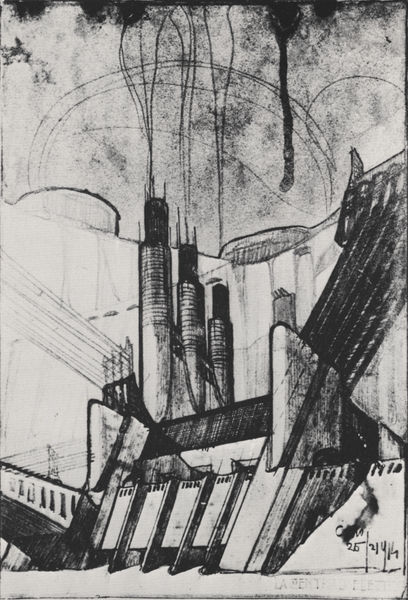
Titel: Centrale elettrica
Künstler: Antonio Sant' Elia
Standort: Milano
Institution: Collezione Accetti
Schlagwörter: dunkel, himmel, schatten, wasser, weiß, wolken, fluss, see, stadt, fenster, hell, licht, pfeiler, schwarz, skizze, zeichnung, dach, gebäude, haus, architektur, stein, signatur, häuser, kalt, brücke, qualm, rauch, decke, drei, schräg, wasserfall, arbeit, kamin, kamine, schornstein, turm, schiff, schrift, papier, italien, studie, moderne, russland, spuren, flächen, modern, mauer, schornsteine, ziegel, grafik, graphik, tag, linien, fabrik, schlot, damm, industrie, masten, böschung, strom, dampf, jugendstil, halle, schlote, smog, futurismus, eisen, tusche, unterschrift, türme, strahlen, beton, kabel, kohle, technik, linear, groß, druck, schwarzweiss, gefälle, radierung, stich, bleistift, entwurf, kohlezeichnung, fleck, tore, diagonal, flöte, mauern, fall, vision, industrialisierung, manufaktur, elektrisch, geometrie, bauwerk, antennen, leitungen, stromleitung, karmin, graphit, stadion, ziegelstein, halbkreise, architecture, rus, utopie, werk, kraftwerk, technisch, rohre, leitung, röhren, elektrizität, totalitär, russ, energie, staudamm, staumauer, stabil, zukunft, turbine, wasserkraftwerk, turbinen, futurisme, wasserkraft, wasserwerk, marinetti, eise, fabrick, verticales, antonio sant'lia, sant'lia, dynamo, electricitta, kraftstation, trafo, transformator, avant-garde, stauwehr, druckleitung, ennergie, futuriste, anti-nature